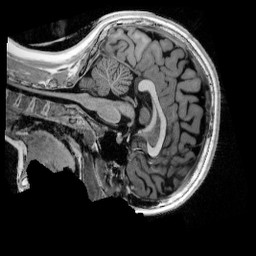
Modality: UNIT1_denoised
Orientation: sagittal
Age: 10
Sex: female
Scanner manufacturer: siemens
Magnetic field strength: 3 T
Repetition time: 4 s
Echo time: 0.00303 s